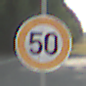
Verkehrszeichen: Geschwindigkeit50
Umgebung: Outdoor, Suburban
Tageszeit: MorningAfternoon
Wetter: Clear
Licht: Natural
Jahreszeit: NotSpecified
Kontrast: HighContrast